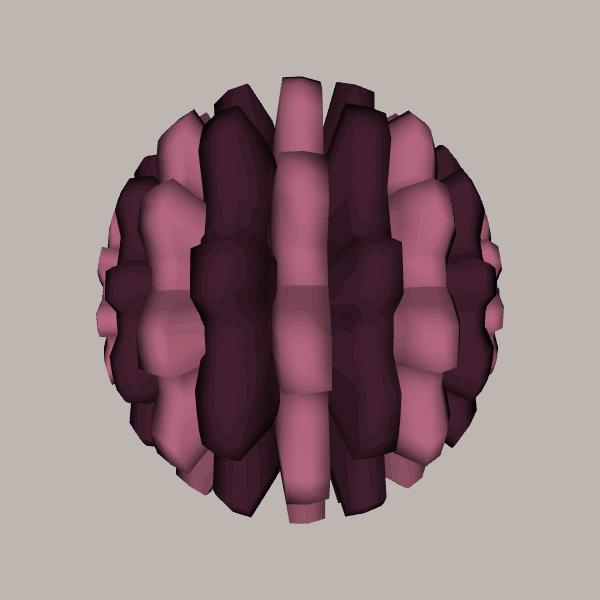
Background: light